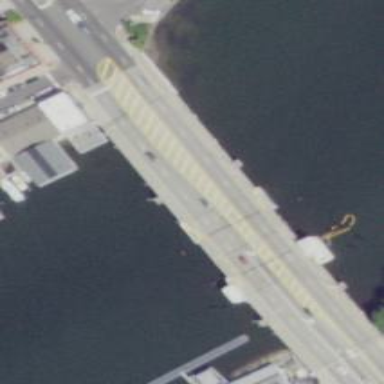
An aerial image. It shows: Primary highway crossing bascule movable bridge.